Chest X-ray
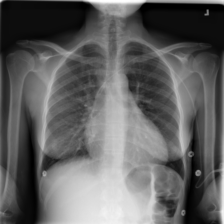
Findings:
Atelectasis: negative
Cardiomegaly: negative
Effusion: negative
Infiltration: negative
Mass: negative
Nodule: negative
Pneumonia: negative
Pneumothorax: negative
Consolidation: negative
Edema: negative
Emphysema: negative
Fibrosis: negative
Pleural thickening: negative
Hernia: negative